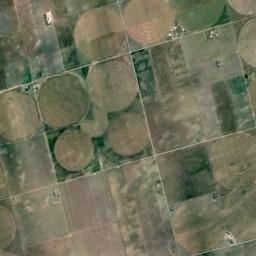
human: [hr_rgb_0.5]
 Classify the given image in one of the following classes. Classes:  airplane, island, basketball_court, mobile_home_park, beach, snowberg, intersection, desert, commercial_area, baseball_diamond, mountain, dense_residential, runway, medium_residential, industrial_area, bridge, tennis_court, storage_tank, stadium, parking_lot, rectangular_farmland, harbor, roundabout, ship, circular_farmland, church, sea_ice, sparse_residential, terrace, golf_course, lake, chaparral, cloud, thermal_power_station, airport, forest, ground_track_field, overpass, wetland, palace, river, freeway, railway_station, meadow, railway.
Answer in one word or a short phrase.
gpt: circular_farmland